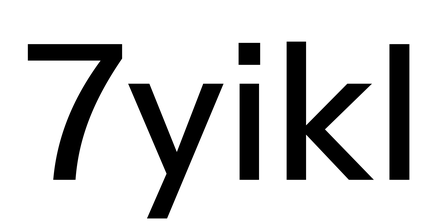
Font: InstrumentSans_Medium